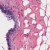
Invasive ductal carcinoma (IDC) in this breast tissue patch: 0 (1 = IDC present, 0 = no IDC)